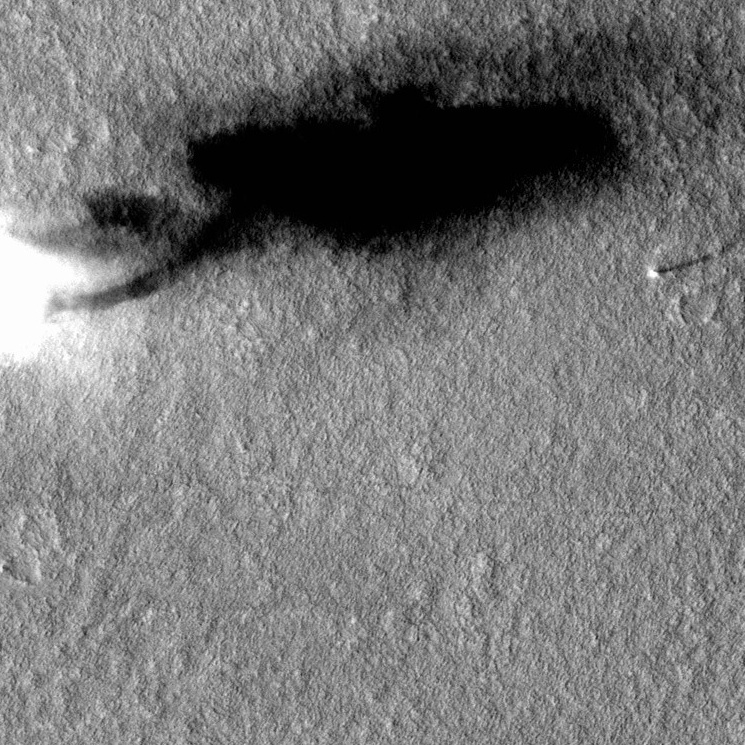
Label: dustdevil, dustdevil